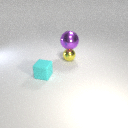
large purple metal sphere above small yellow metal sphere